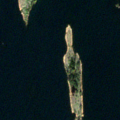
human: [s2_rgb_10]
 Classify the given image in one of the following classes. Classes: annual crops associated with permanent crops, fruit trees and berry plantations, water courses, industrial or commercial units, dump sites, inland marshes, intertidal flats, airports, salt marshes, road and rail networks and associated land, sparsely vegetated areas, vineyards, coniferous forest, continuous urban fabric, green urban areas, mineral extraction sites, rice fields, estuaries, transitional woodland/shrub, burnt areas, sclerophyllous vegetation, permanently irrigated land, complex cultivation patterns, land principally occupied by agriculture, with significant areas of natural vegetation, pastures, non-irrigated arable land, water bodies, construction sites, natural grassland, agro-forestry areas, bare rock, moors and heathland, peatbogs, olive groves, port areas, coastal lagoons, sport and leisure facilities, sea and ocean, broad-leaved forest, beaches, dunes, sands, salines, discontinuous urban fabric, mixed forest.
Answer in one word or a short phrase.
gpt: coniferous forest, bare rock, sea and ocean